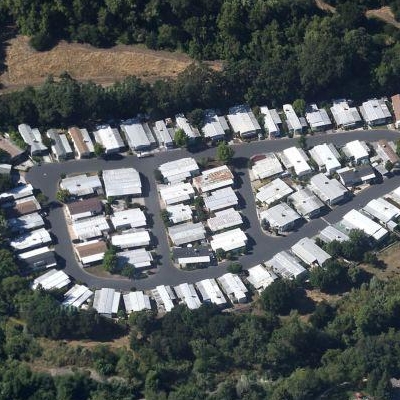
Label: fResident